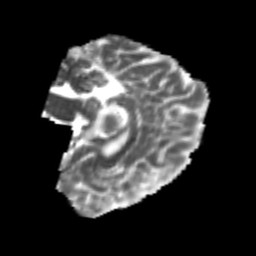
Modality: MD
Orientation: sagittal
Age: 22
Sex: female
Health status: healthy
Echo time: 0.074 s